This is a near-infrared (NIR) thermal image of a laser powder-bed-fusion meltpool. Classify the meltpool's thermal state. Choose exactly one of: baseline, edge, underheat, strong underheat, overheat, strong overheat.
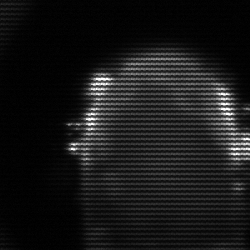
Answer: baseline